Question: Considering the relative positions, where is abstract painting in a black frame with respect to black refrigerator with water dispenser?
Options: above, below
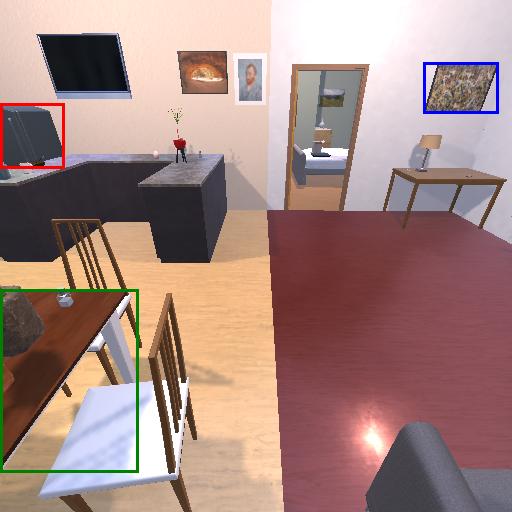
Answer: above